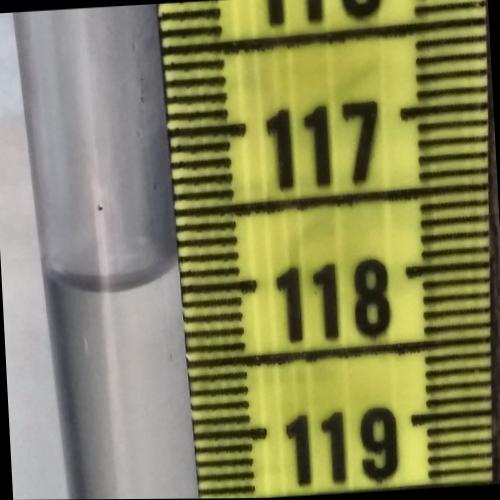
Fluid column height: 117.9 cm